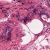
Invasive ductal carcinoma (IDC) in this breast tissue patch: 0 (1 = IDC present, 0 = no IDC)